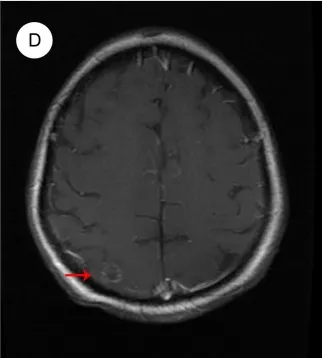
In November 2023.
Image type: radiology (mri)